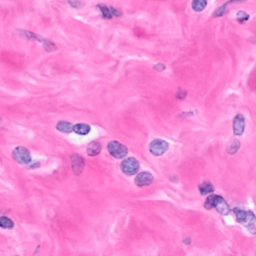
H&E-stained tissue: Breast